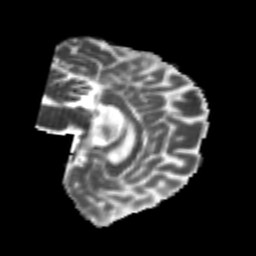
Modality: MD
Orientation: sagittal
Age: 21
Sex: female
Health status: healthy
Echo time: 0.074 s